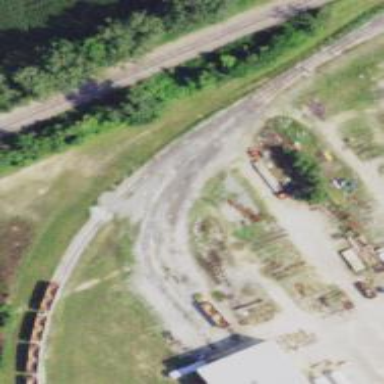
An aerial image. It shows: Rail spur service.